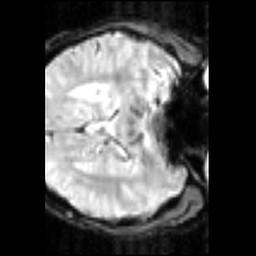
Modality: inplaneT2
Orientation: axial
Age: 23
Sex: male